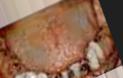
Condition: Caries